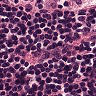
Metastatic tissue present: no